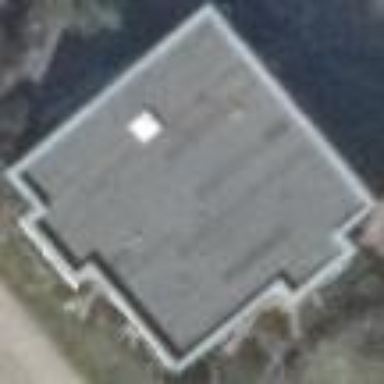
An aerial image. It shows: Apartment building with flat roof.